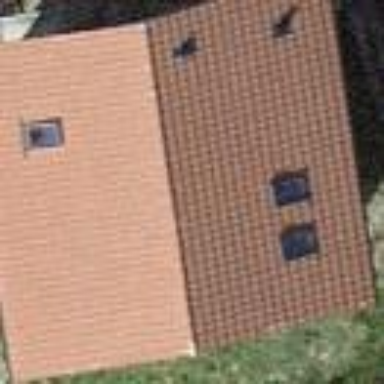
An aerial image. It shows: Simple house.